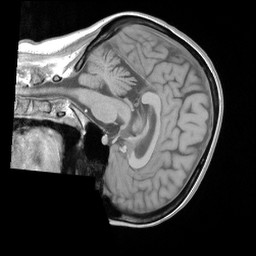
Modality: T1w
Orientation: sagittal
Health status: ill
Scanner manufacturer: siemens
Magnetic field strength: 3 T
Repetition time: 0.4 s
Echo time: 0.00272 s